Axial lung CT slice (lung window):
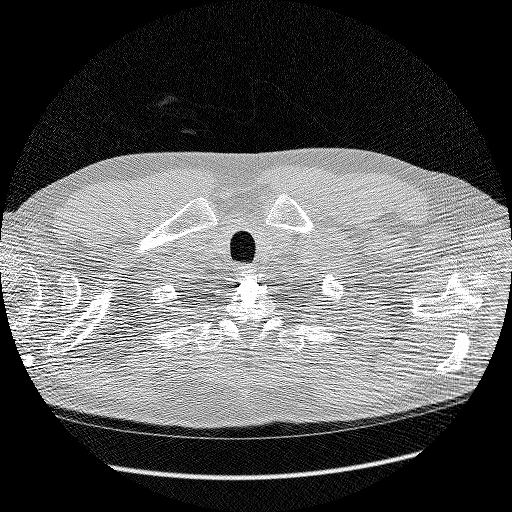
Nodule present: no